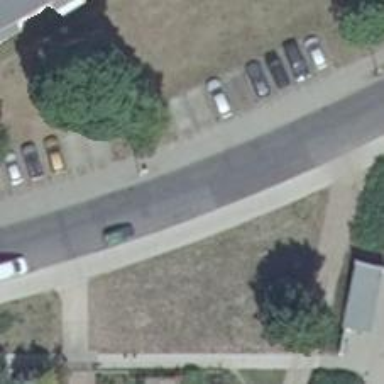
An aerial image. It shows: Residential road with asphalt surface. Parking is parallel on the right side of the street and perpendicular on the left side.